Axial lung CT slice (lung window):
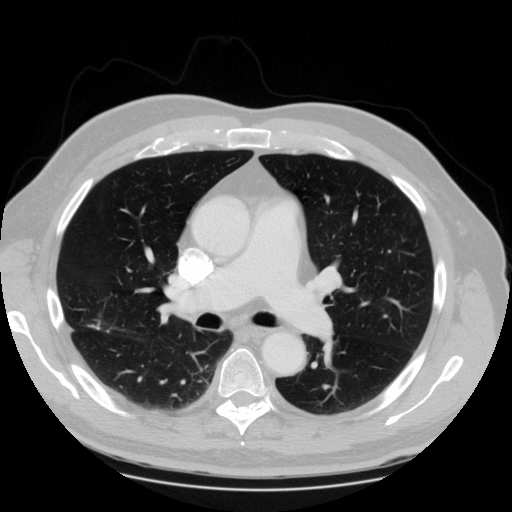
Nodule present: no